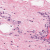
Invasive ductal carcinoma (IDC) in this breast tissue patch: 0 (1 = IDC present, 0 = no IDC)